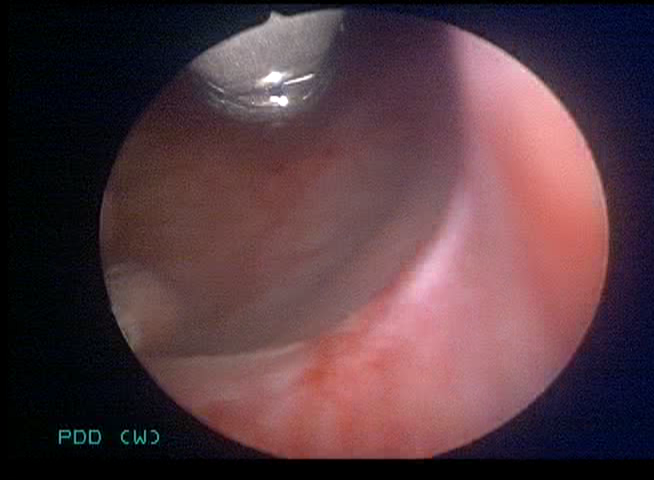
Modality: WLC
Class: Normal mucosa
Bladder cancer association: No